Question: I've got an existing C# 4 project which I've checked the test coverage for by using TestDriven.Net and the Visual Studio coverage feature, i.e. Test With -> Coverage from the context menu.
The project contains some code I don't want covered, and I've solved that by adding the '[ExcludeFromCodeCoverage]' for those types and methods.
We've just upgraded TeamCity to 6.0.3, and I've added dotCover coverage to the NUnit build step.
I've managed to remove coverage for external assemblies such as NHibernate in the "Filters" section (by explicitly state the assemblies for which I want coverage), but I'm struggling with how to exclude types and methods from covered assemblies.

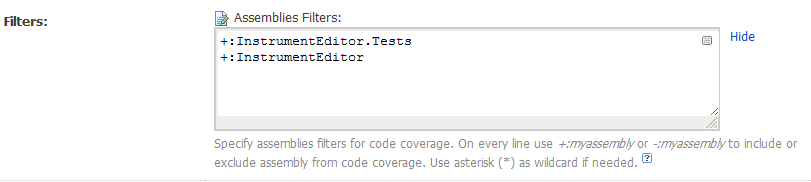
Answer: Ok, Martin, I figured it out! It only took an hour of randomly poking at the filter syntax... when the documentation says to add a filter like this
'''
+:myassembly=*;type=*;method=***
'''
They really mean this... where anything in '<>' is replaced entirely by you and anything else is a literal
'''
+:<myassembly>;type=<filter>;method=<filter>
'''
So, the filter I wanted was to include a single assembly (from a bunch of assemblies) and then exclude a few namespaces in that assembly. I wrote
'''
+:Omnyx.Scanner
-:Omnyx.Scanner;type=Omnyx.Scanner.Simulation.*
-:Omnyx.Scanner;type=Omnyx.Scanner.ToolsCommon.*
'''